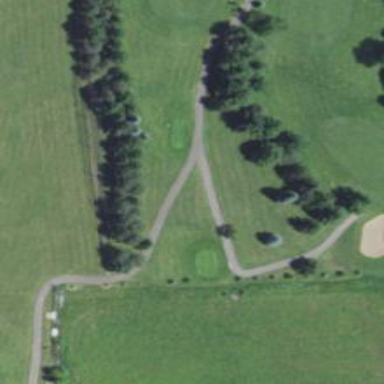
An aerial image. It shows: Golf tee.